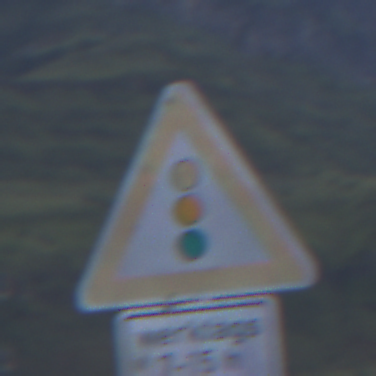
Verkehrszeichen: Lichtzeichenanlage
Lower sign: ZeitangabenMitBeschraenkungAufWochentage10
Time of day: SunriseSunset
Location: Outdoor (Nature)
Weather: PartlyCloudy
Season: NotSpecified
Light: Natural